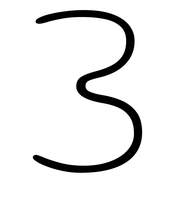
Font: Gluten_Thin